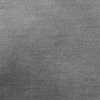
Atmospheric dust classification: dusty